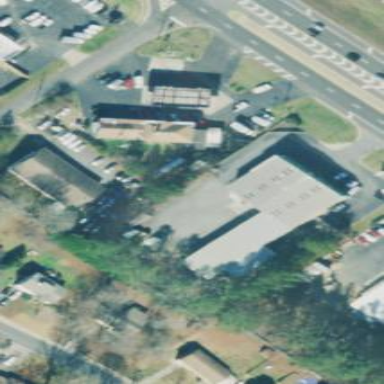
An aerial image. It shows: Commercial building.